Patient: sex M, age 61
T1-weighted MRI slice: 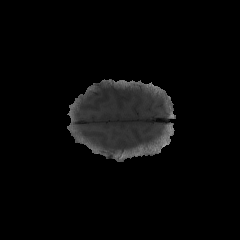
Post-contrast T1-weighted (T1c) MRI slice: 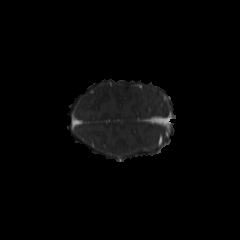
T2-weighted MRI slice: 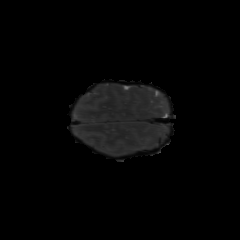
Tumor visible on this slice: no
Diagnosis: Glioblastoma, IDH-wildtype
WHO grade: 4